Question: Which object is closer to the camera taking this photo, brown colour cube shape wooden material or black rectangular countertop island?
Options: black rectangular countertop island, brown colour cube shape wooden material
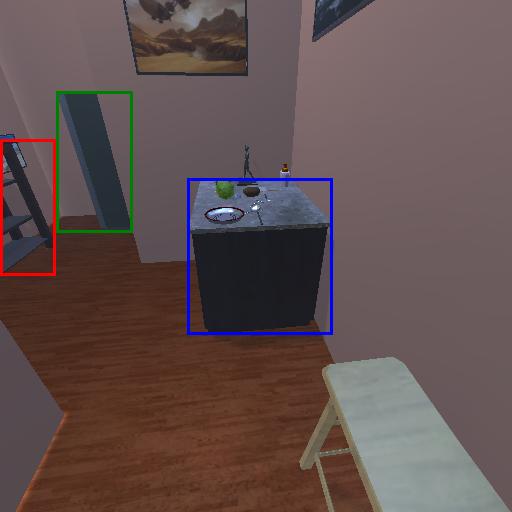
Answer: black rectangular countertop island